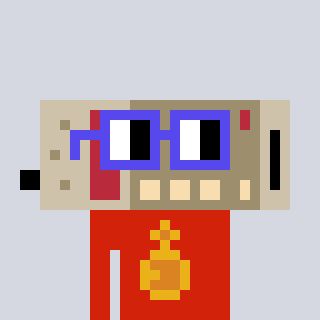
a pixel art character with square blue glasses, a cordless phone-shaped head and a red-colored body on a cool background